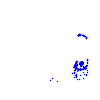
Particle: electron